Aerial crown-view tile of a tropical tree (Barro Colorado Island, Panama), acquired 20250616:
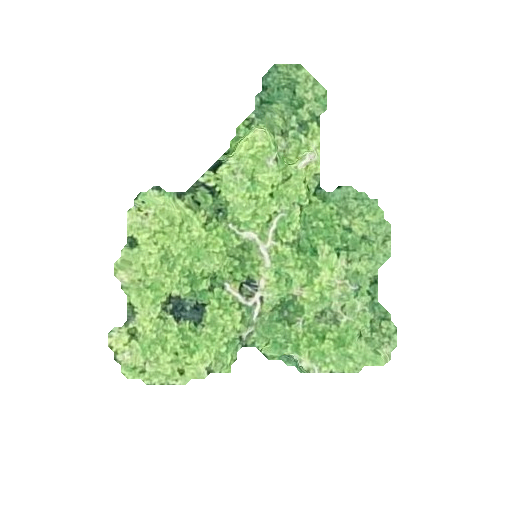
Species: Platypodium elegans
GBIF accepted scientific name: Platypodium elegans
Crown area: 83.077 m²